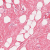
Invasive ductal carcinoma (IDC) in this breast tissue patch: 0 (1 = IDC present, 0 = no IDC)